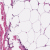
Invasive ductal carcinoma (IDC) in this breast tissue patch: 0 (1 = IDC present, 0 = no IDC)